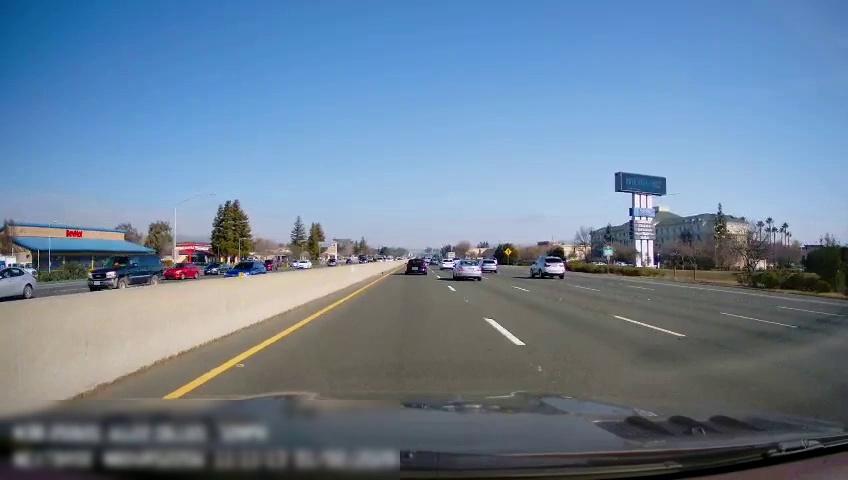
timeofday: Day
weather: Sunny
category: Drivable Space
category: Drivable Space
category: Vehicles | Car
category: Vehicles | Car
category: Vehicles | SUV
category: Vehicles | Car
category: Vehicles | Car
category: Vehicles | Car
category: Vehicles | Car
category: Vehicles | Car
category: Vehicles | Car
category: Vehicles | SUV
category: Vehicles | Other LV
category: Vehicles | Car
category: Vehicles | SUV
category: Vehicles | Car
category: Lanes | Alternate Lane
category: Lanes | Current Lane
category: Lanes | Current Lane
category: Lanes | Alternate Lane
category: Lanes | Alternate Lane
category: Lanes | Alternate Lane
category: Lanes | Opposite Lane
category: Lanes | Opposite Lane